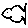
Label: fish